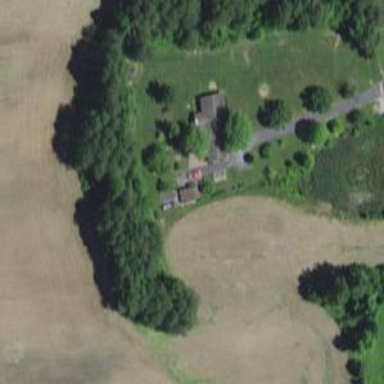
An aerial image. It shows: Driveway.